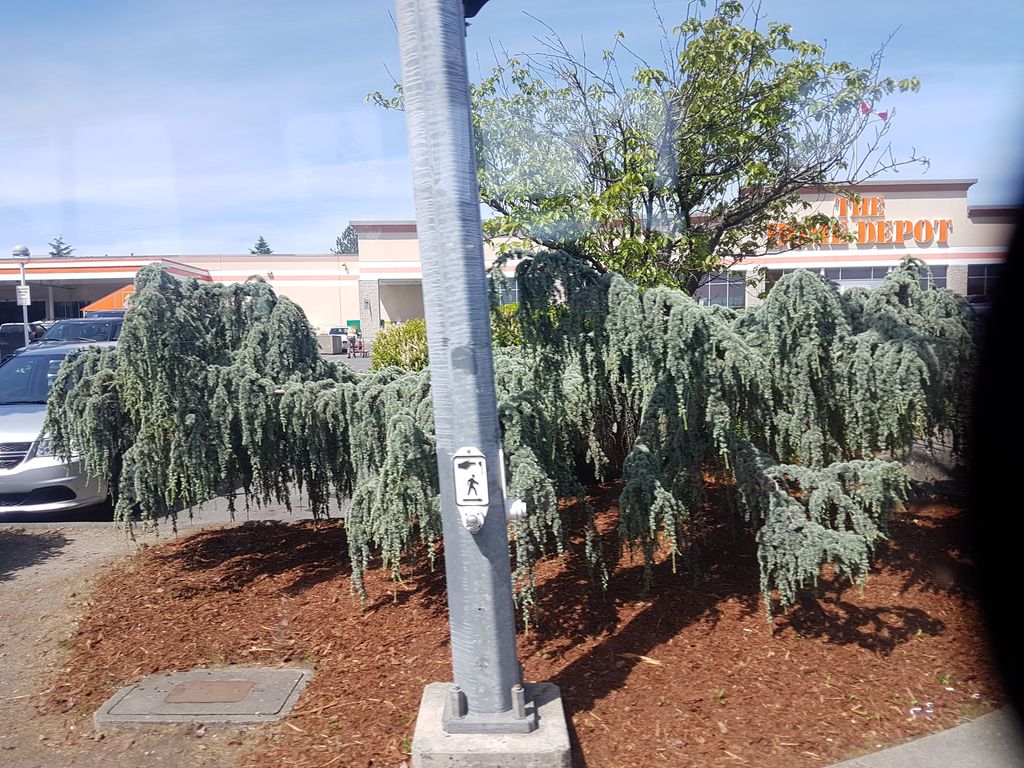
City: victoria